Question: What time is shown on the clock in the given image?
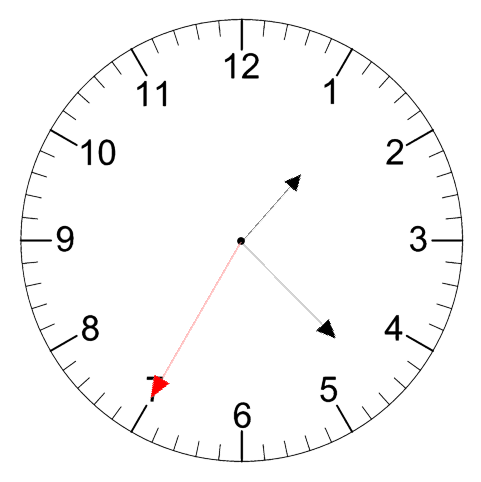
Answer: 01:22:35